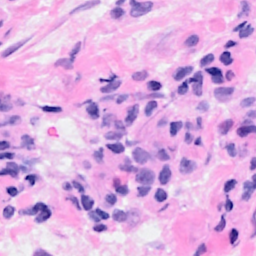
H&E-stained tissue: Breast